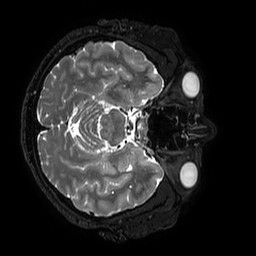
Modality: T2w
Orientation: axial
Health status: ill
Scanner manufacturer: philips
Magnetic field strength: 3 T
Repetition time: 2.5 s
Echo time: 0.331 s